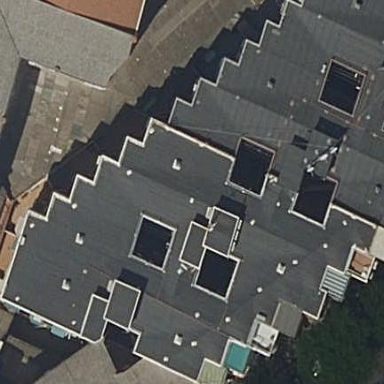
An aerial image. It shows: Image showing building with apartments.